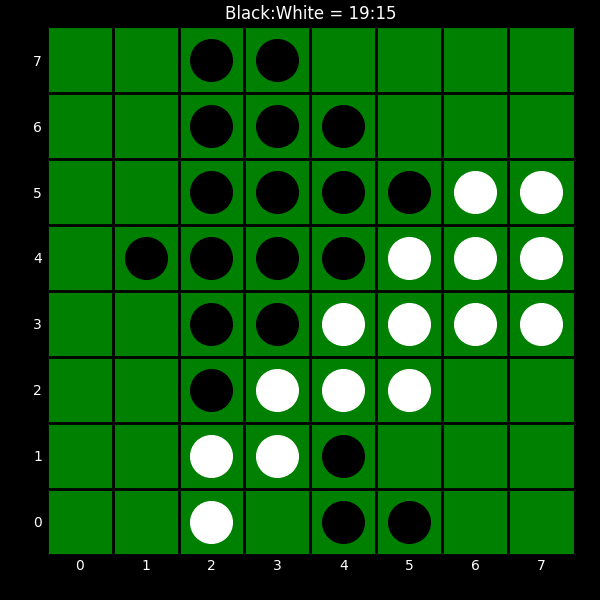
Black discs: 19
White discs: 15